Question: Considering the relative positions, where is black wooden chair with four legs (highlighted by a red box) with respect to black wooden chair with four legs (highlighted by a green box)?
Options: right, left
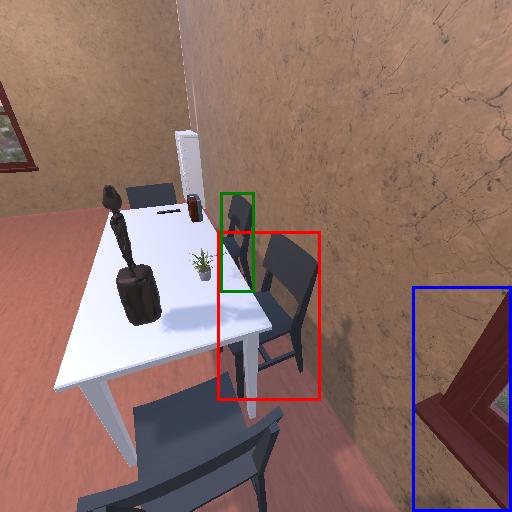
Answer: right